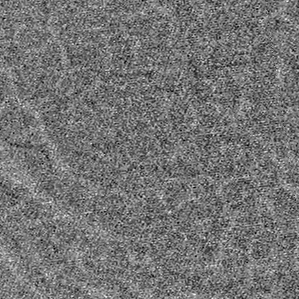
Label: frost